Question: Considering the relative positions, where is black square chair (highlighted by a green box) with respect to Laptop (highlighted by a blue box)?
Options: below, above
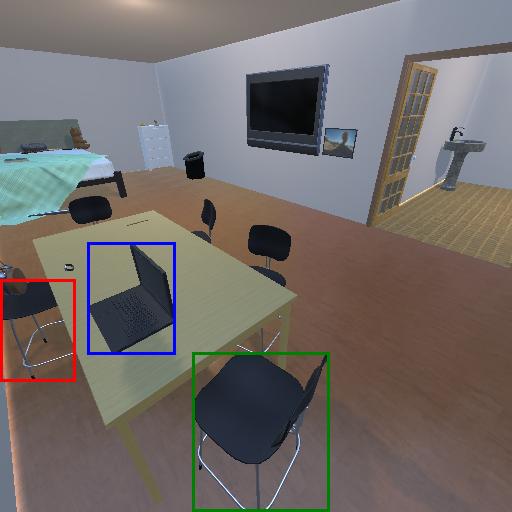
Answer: below